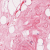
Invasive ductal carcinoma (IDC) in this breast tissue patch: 0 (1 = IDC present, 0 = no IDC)